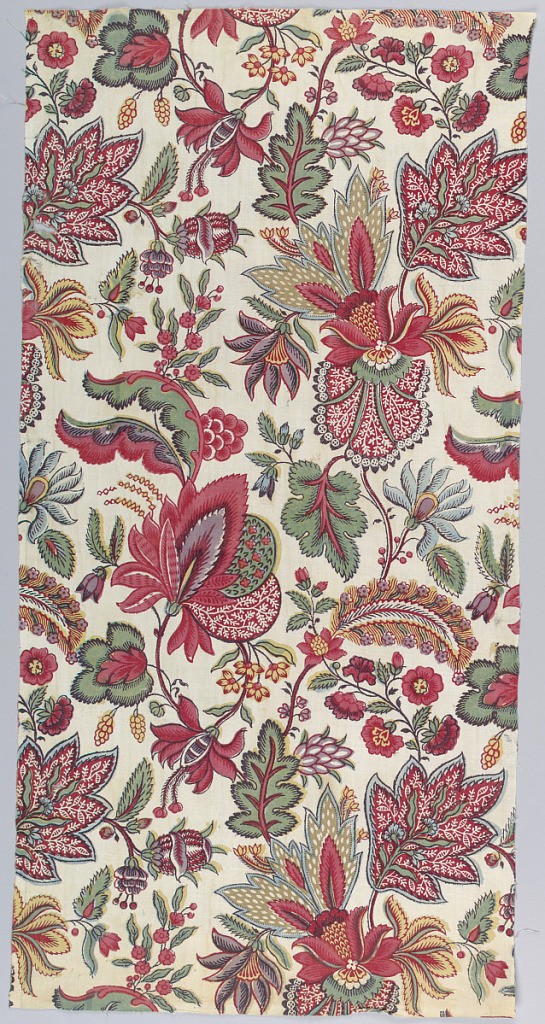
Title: Textile
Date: late 18th century
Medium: cotton Technique: block printed on plain weave foundation
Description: Medium scale pattern of exotic, feathery foliage and flowers, many containing fill patterns. In black, blue, yellow, and several shades of purple and red on a white ground.